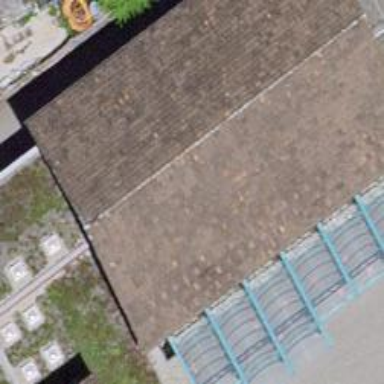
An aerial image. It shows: School building.